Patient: sex M, age 71
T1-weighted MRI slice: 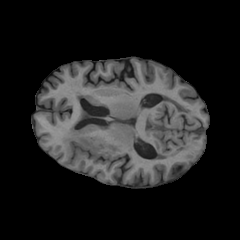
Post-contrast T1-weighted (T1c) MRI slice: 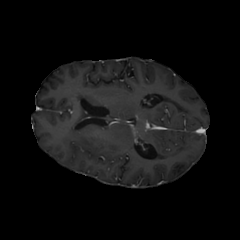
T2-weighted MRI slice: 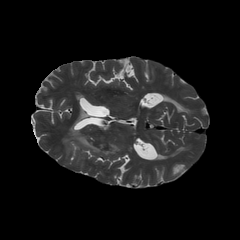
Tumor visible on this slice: yes
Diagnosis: Glioblastoma, IDH-wildtype
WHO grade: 4